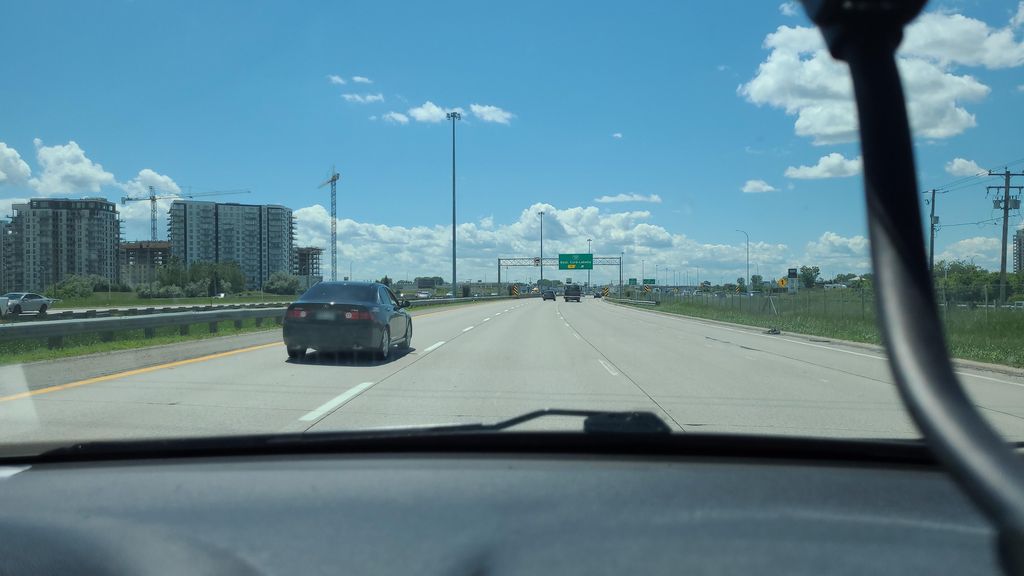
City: montreal